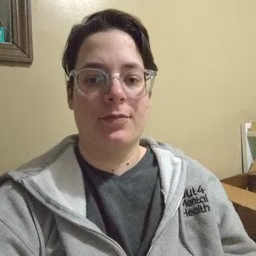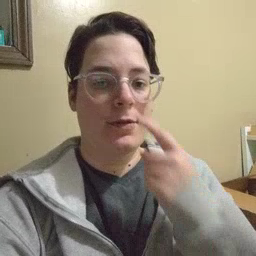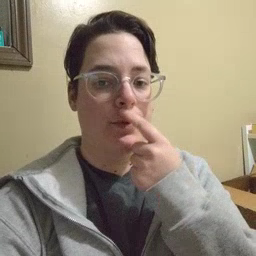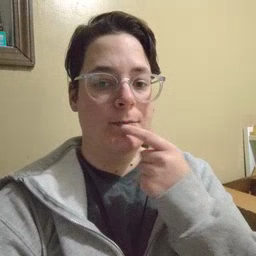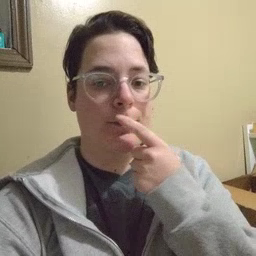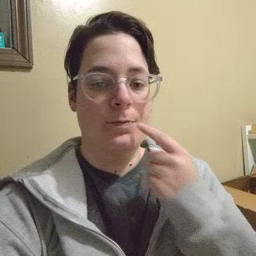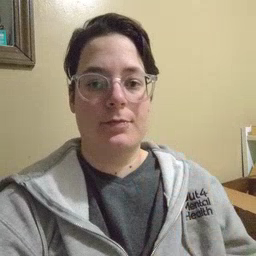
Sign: lips